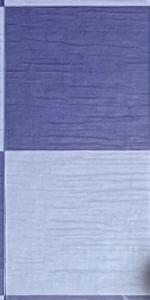
Label: Empty